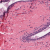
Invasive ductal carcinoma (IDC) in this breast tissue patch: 0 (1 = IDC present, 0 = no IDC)